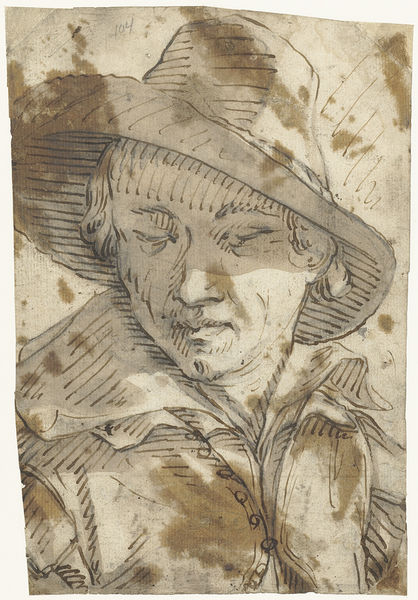
Titel: Buste van een jongeman
Künstler: Gerard ter (I) Borch
Standort: Amsterdam
Institution: Rijksmuseum
Schlagwörter: mann, schatten, braun, hut, mund, nase, skizze, zeichnung, bart, hemd, jacke, augen, gesicht, kragen, mensch, rembrandt, holland, niederlande, porträt, haare, mantel, stoff, kinn, lippen, ohren, papier, man, schattierung, vergilbt, linien, knöpfe, striche, tusche, schraffur, bleistift, tinte, flecken, zahl, wams, schraffen, 104, bleistift mensch